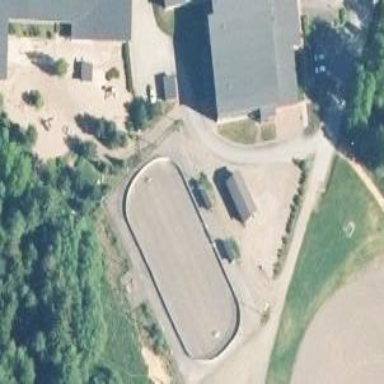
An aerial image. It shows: Ice rink used for ice hockey.